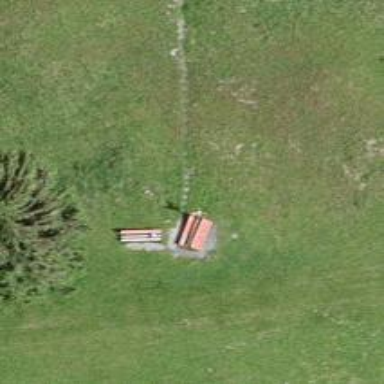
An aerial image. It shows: Red bench.